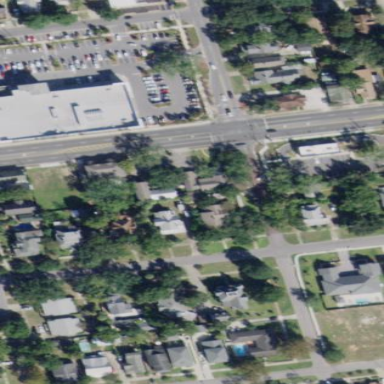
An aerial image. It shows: Residential area consisting of single-family homes.